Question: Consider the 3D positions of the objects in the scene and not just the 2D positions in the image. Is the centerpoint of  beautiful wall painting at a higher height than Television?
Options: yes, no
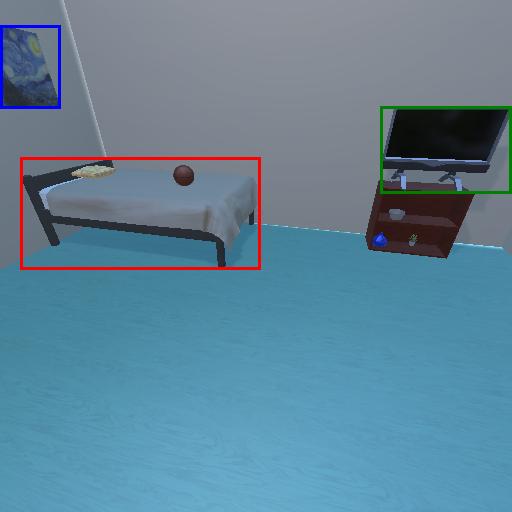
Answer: yes